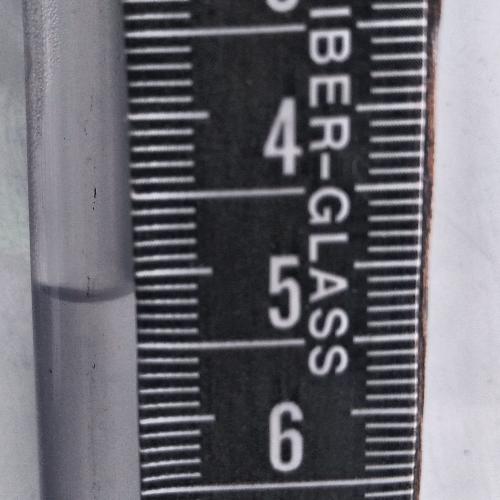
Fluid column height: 5.2 cm